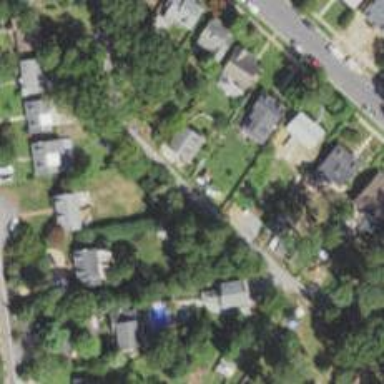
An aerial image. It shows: Alley classified as service road.